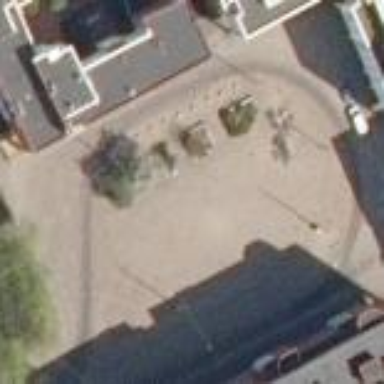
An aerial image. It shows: Cobblestone pedestrian road leading to square.